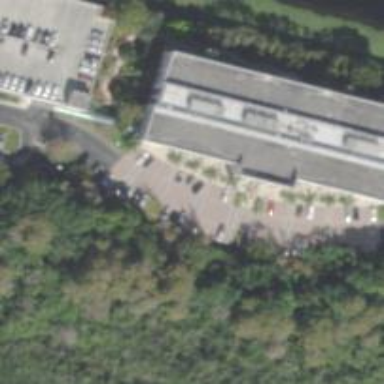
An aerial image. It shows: Building.